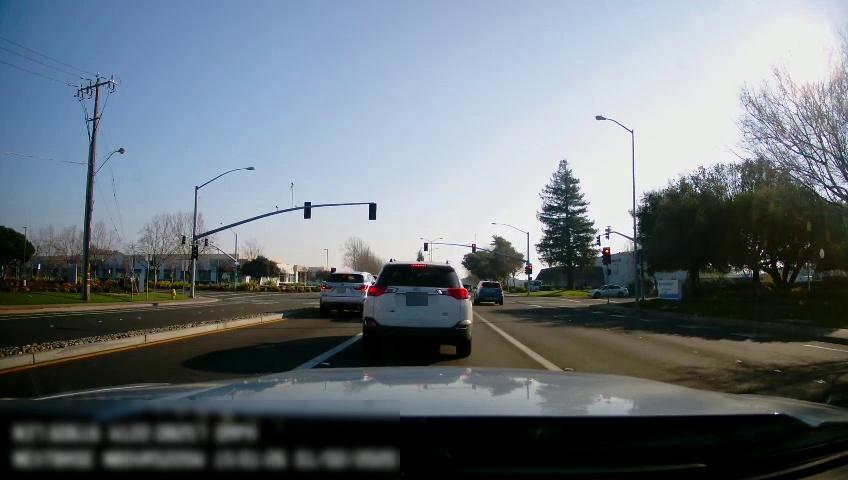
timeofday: Day
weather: Sunny
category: Drivable Space
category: Drivable Space
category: Vehicles | SUV
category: Vehicles | SUV
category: Vehicles | SUV
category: Vehicles | Car
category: Lanes | Alternate Lane
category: Lanes | Current Lane
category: Lanes | Current Lane
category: Lanes | Alternate Lane
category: Lanes | Opposite Lane
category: Lanes | Opposite Lane
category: Traffic | Lights
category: Traffic | Lights
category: Traffic | Lights
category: Traffic | Lights
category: Traffic | Lights
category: Traffic | Lights
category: Traffic | Lights
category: Traffic | Lights